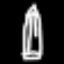
Label: pencil